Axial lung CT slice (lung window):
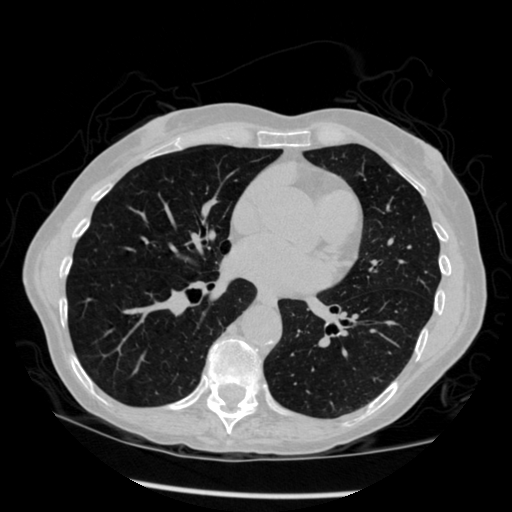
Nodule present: no